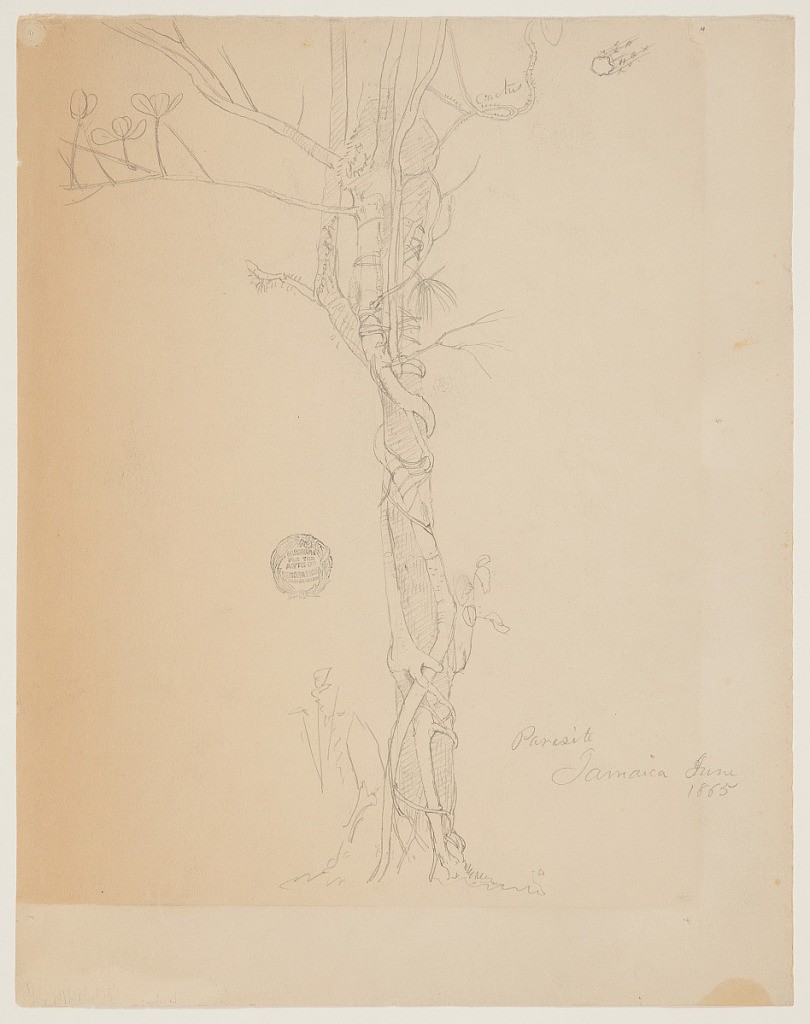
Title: Strangler Fig and its Host, Jamaica
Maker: Frederic Edwin Church, American, 1826–1900
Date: June 1865
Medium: Graphite on tan wove paper
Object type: Drawing
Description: Botanical sketch showing view of a parasitic strangler fig wrapped around a tree's trunk and lower boughs. Original tree is darkened to distinguish it from the parasite, which generally remains unshaded. Ants' nest visible in the crux of the tree's lower boughs. Another sketch of a section of a stem at upper right.